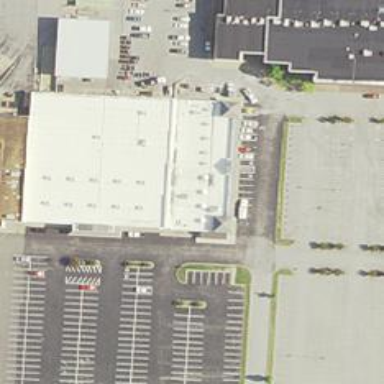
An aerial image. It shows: Building that houses motorcycle shop.